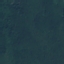
Label: Forest